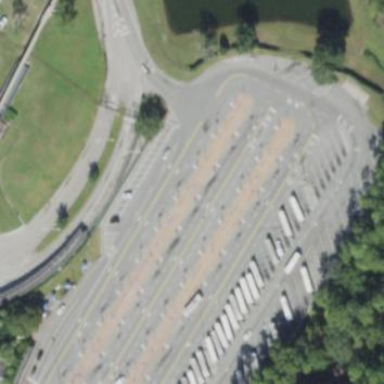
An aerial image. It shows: Bus station that also serves as public transport station.